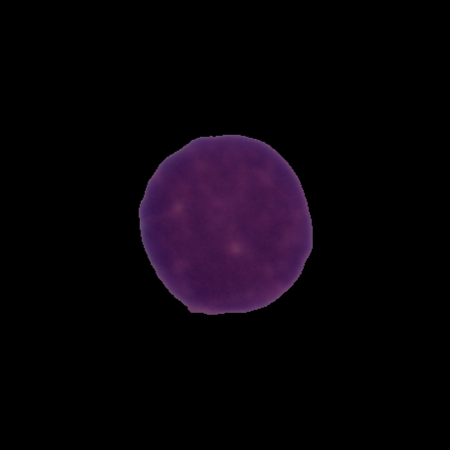
Label: healthy